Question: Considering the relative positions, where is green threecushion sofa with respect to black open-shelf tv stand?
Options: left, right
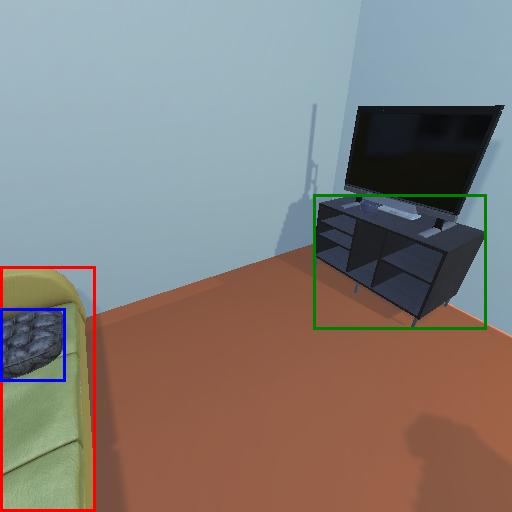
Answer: left